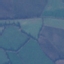
Land use / land cover: Pasture